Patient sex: M
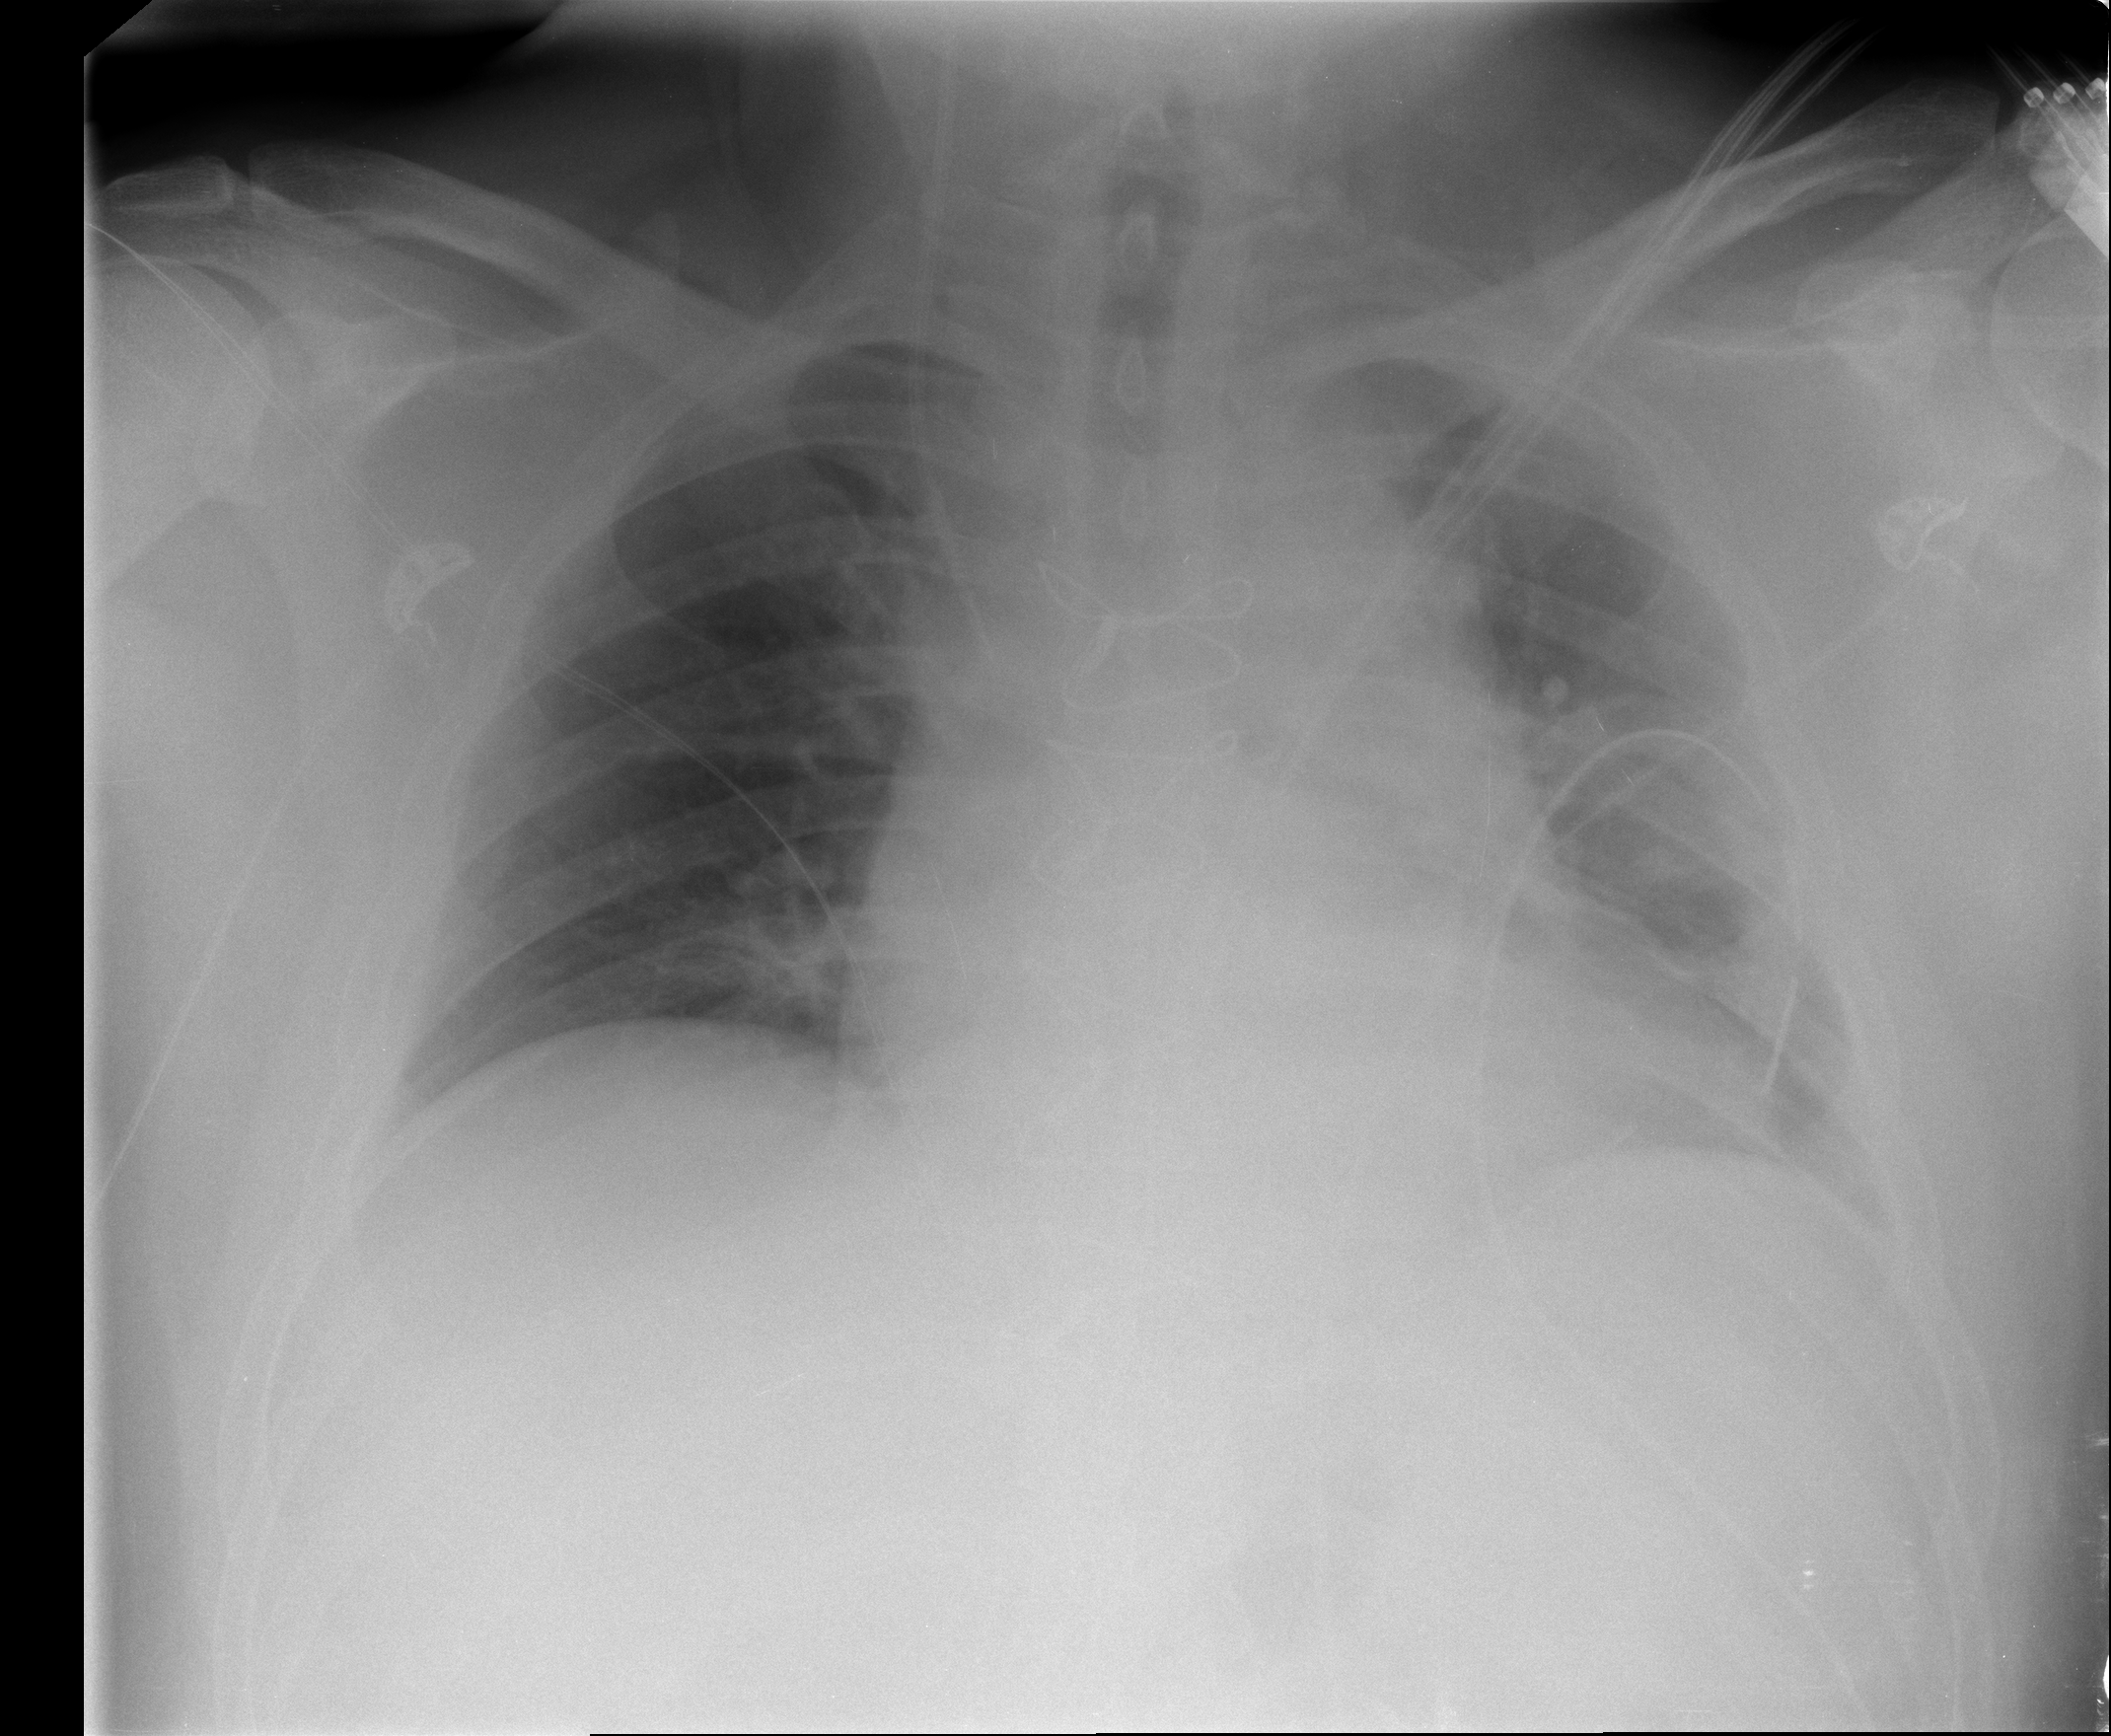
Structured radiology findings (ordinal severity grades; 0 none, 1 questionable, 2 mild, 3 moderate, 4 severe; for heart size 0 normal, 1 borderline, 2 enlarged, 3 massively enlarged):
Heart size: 0
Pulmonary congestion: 0
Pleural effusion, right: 0
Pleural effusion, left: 0
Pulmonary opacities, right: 0
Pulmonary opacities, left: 0
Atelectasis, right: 0
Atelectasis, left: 2